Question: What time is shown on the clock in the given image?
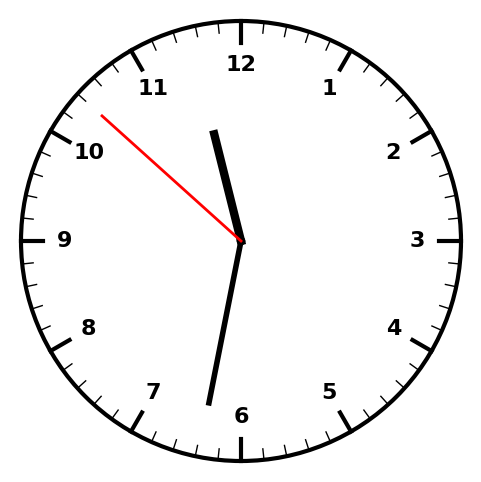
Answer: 11:31:52